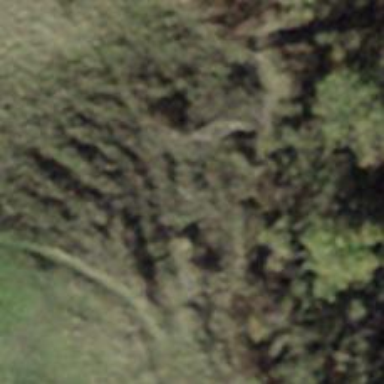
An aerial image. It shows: Path.